Field crop: maize
Growth stage: 2
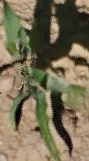
Species: maize